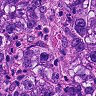
Metastatic tissue present: yes